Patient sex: M
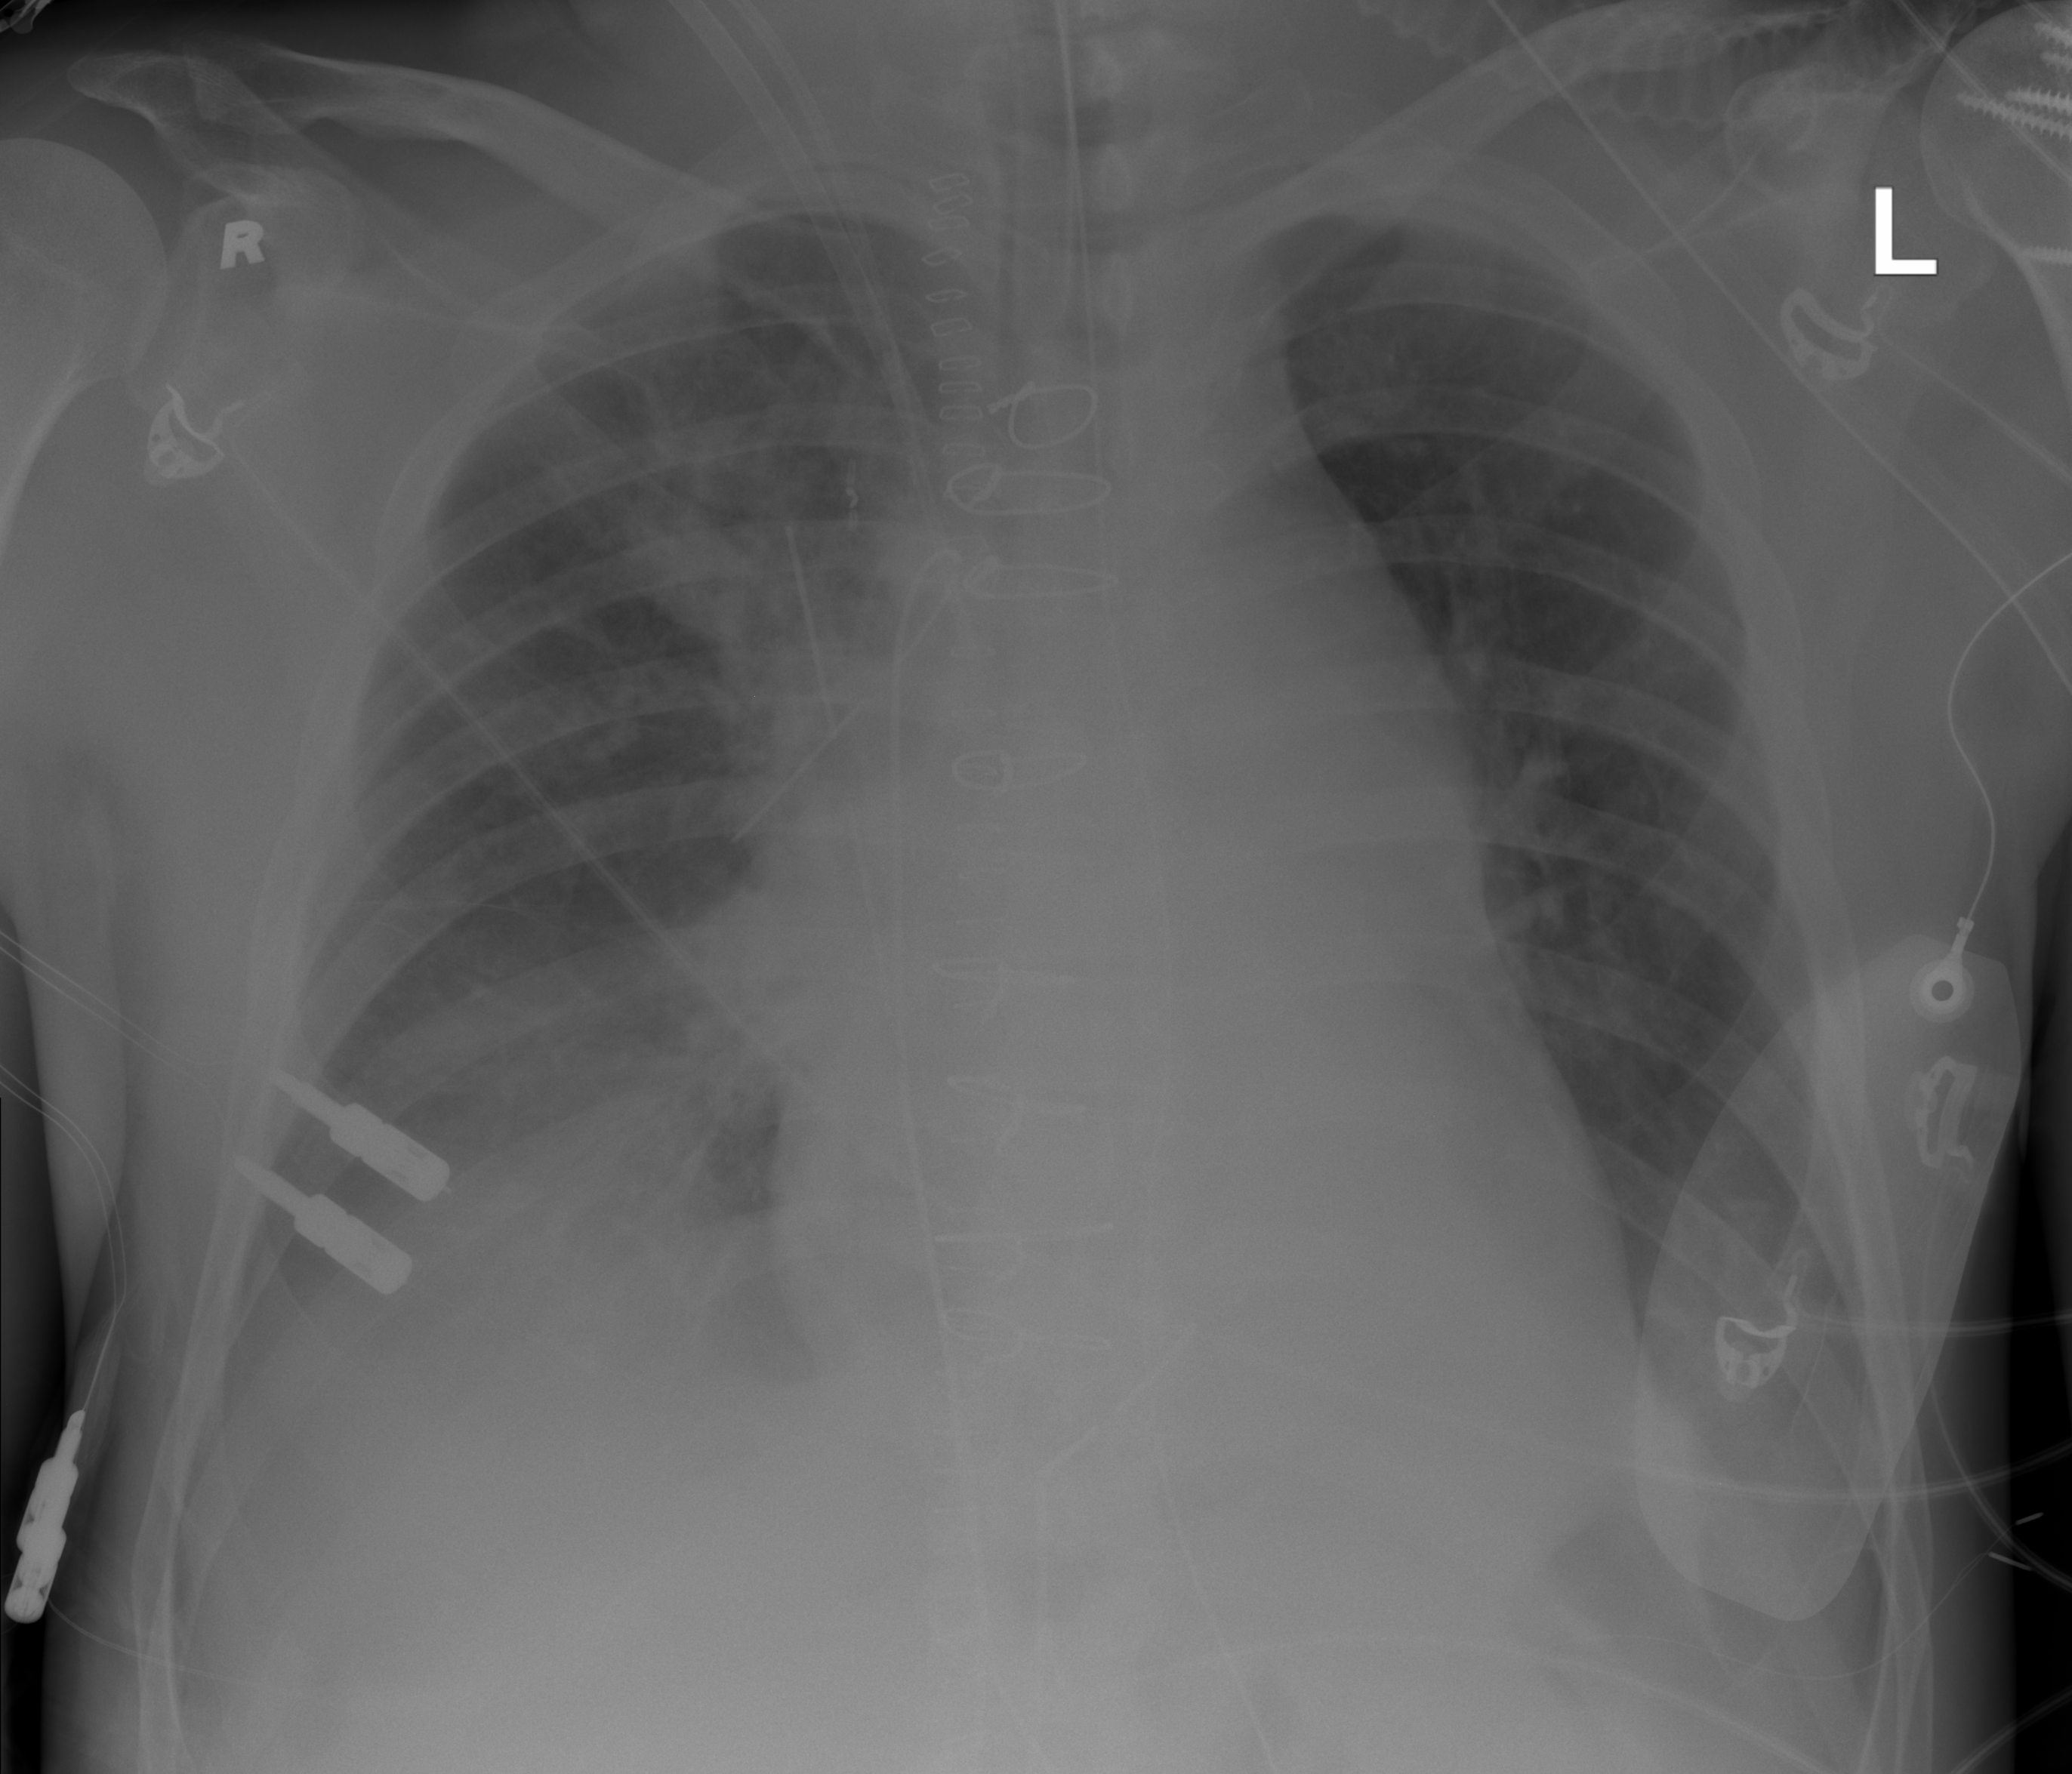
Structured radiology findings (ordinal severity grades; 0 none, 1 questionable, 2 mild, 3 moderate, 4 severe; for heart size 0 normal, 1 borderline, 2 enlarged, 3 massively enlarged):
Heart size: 0
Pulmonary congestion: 2
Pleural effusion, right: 2
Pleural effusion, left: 0
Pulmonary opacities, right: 2
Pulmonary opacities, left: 0
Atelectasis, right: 2
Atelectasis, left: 0